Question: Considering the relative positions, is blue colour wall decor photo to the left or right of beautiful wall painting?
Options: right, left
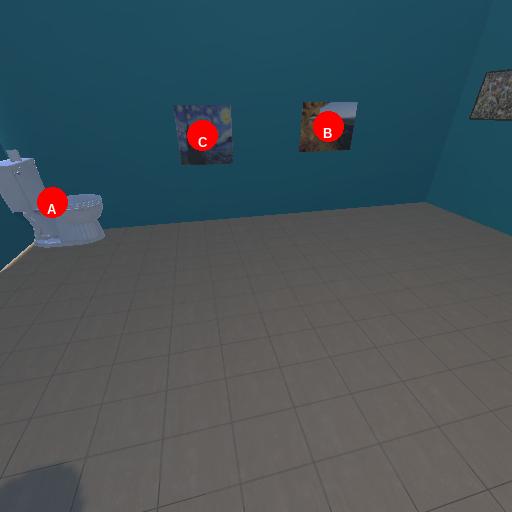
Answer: right